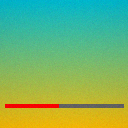
Screen state: on